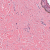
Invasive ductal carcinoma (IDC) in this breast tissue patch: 0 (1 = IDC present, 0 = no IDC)